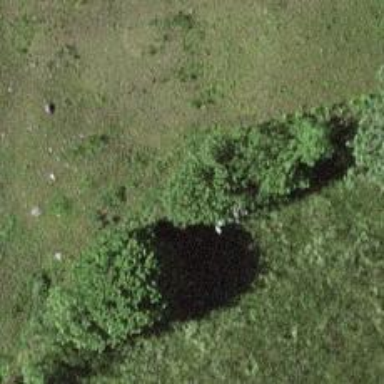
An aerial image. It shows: Dry stone wall barrier.